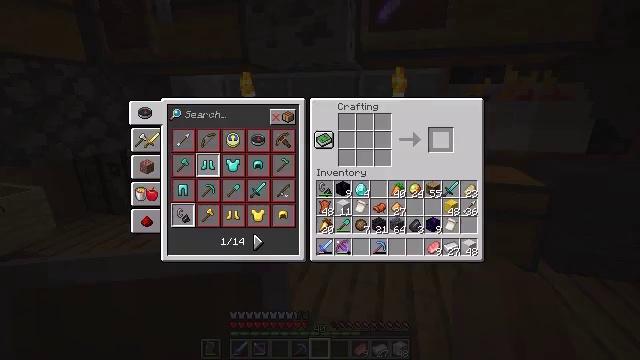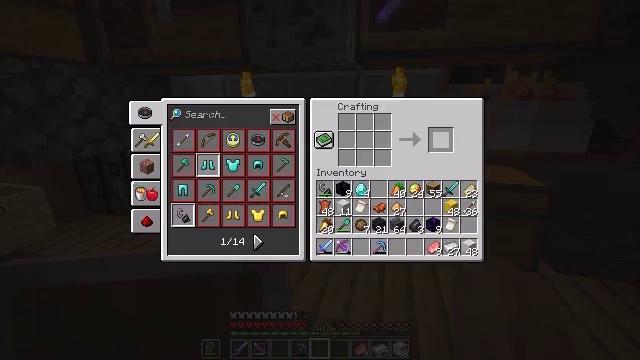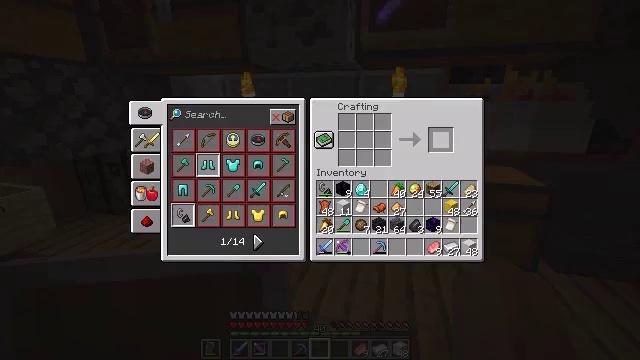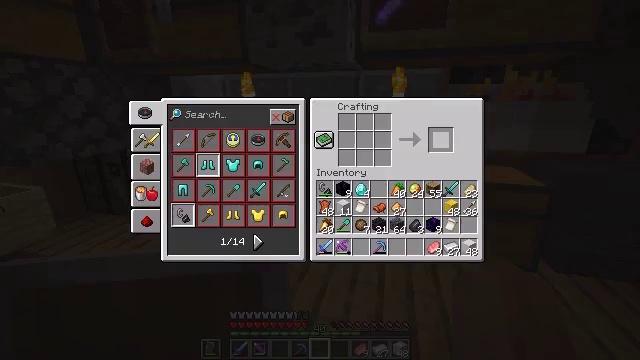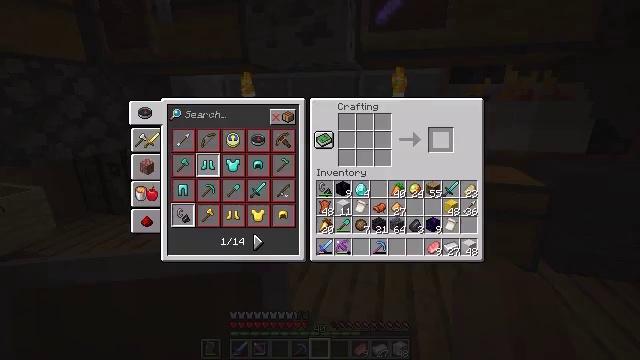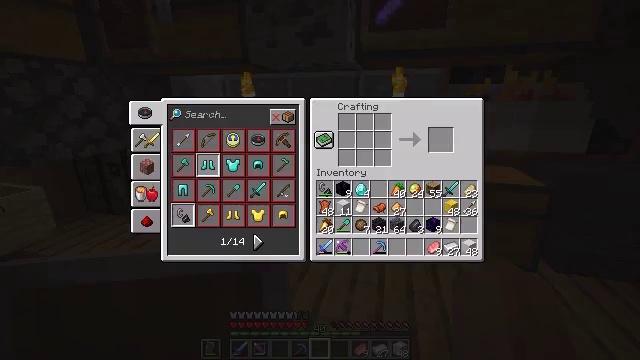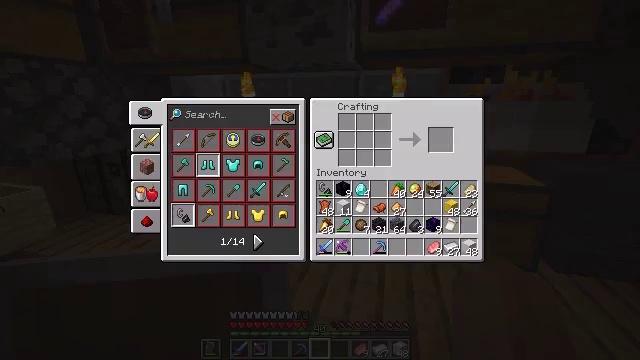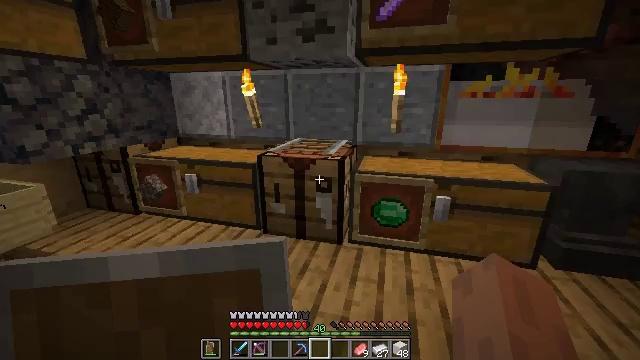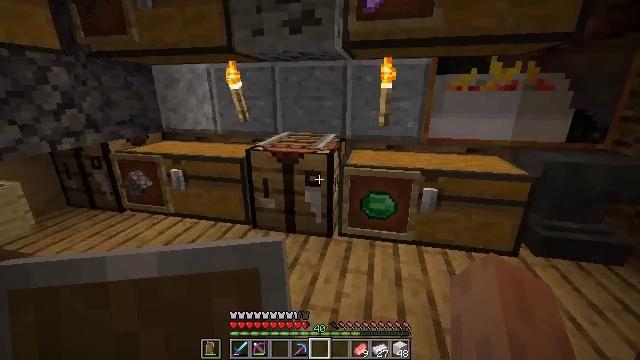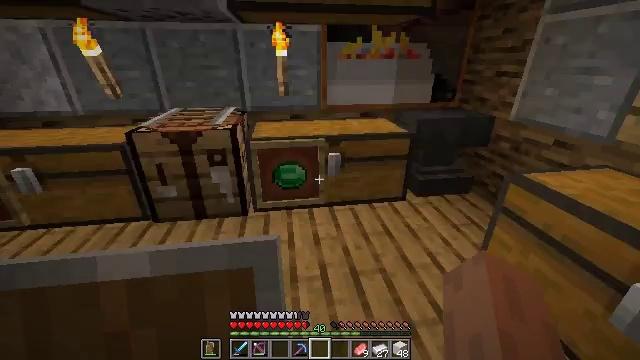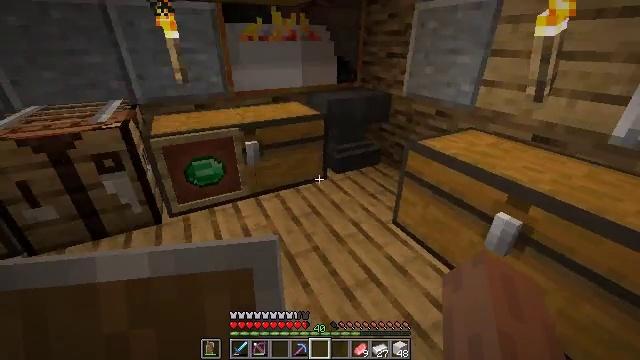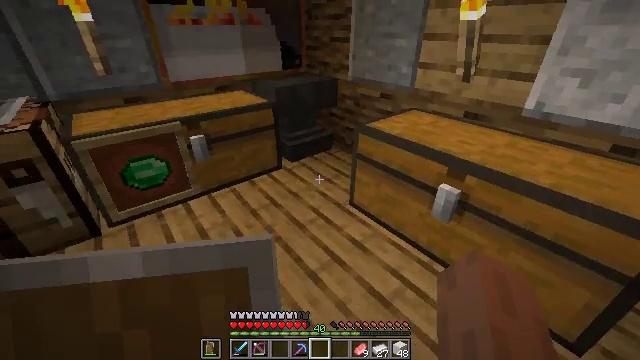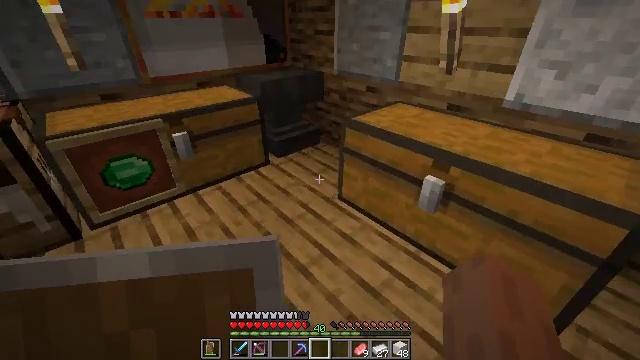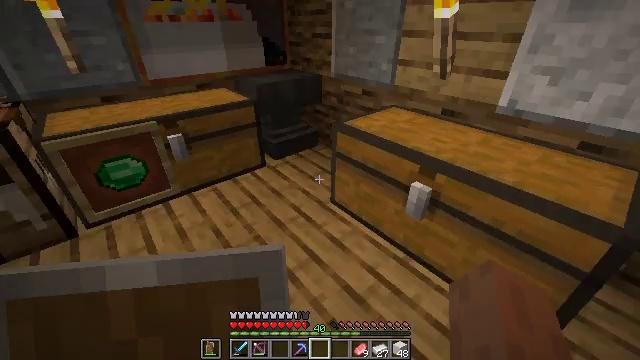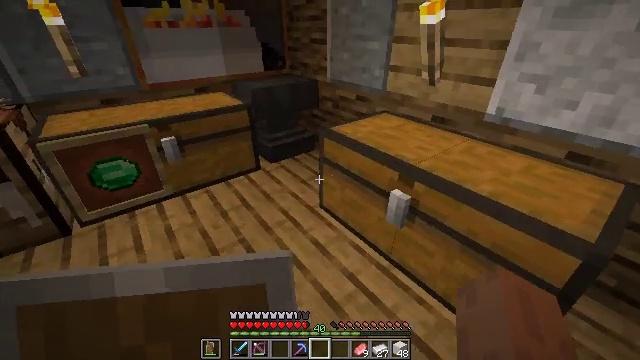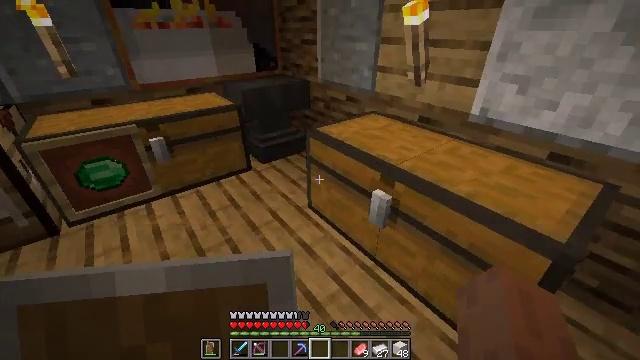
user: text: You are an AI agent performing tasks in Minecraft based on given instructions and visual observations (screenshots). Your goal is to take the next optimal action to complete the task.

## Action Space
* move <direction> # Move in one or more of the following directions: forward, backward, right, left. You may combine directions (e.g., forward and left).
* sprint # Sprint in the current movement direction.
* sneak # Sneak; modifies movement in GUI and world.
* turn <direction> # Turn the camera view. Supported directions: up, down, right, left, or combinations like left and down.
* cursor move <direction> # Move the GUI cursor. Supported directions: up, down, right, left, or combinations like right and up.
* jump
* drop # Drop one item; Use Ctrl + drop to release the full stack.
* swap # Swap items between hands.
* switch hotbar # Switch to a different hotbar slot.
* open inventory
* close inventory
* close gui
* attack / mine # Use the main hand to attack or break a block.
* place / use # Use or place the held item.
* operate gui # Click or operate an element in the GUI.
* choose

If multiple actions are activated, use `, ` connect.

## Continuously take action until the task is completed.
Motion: motion action
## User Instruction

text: Use ancient debris in the furnace to create netherite scrap.
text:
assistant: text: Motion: sneak, open gui
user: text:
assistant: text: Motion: sneak
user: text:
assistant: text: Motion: sneak
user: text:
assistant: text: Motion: no_op
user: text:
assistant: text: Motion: no_op
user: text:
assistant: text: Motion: no_op
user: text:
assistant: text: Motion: no_op
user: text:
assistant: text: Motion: turn right and down, close gui
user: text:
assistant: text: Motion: turn right and down
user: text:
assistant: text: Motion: turn right and down
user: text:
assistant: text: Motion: turn right and down
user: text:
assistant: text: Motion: move right, turn right and down
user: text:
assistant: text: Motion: move right, turn left
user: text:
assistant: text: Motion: move right, turn left
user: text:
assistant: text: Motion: no_op
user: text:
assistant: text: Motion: turn left and up
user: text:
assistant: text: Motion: move forward, turn left and up
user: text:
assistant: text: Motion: move forward, turn left and up
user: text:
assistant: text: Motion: move forward, turn left and down
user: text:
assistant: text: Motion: move forward, turn right and down
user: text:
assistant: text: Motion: turn right and down
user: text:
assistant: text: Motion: turn right
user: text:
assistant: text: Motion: turn left and up
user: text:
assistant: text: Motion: move left, turn left and up
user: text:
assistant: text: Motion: move left, turn left and up
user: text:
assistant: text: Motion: move left, turn up
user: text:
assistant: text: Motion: turn right
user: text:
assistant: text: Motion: turn right and down
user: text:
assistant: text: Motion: turn right and down
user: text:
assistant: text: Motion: no_op